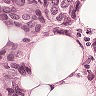
Metastatic tissue present: yes